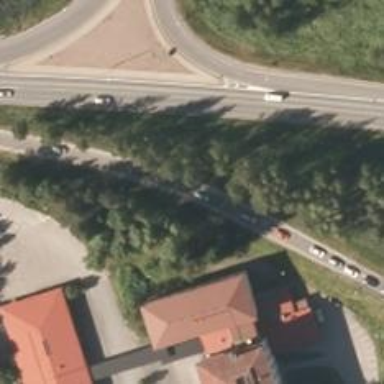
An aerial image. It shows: Trunk link highway.